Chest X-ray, PA view. Patient: 34 years old, sex F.
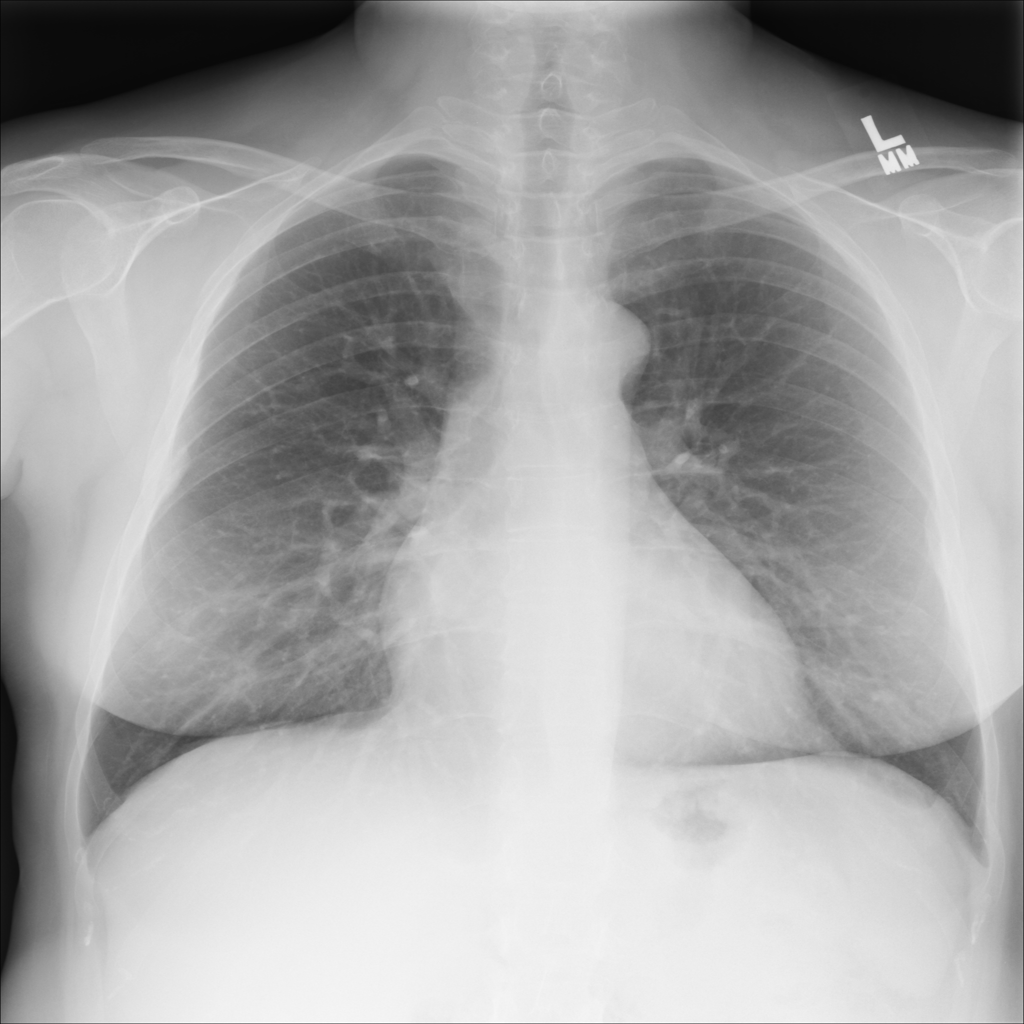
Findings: No Finding